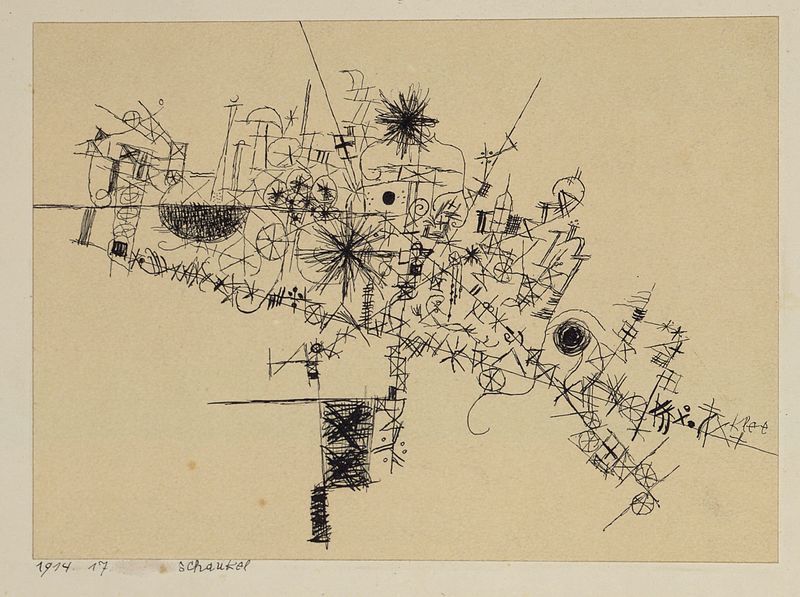
Titel: Schaukel
Künstler: Paul Klee
Standort: Wien
Institution: Albertina, Wien
Schlagwörter: schwarz, zeichen, zeichnung, abstrakt, modern, formen, grafik, linien, langeweile, schaukel, striche, tusche, stern, linie, sterne, radierung, strich, kreise, diagonale, schräge, schief, klee, paul klee, verwirrt, gekrakel, seiltänzer, drawing, 17, 1917, 1914, krais